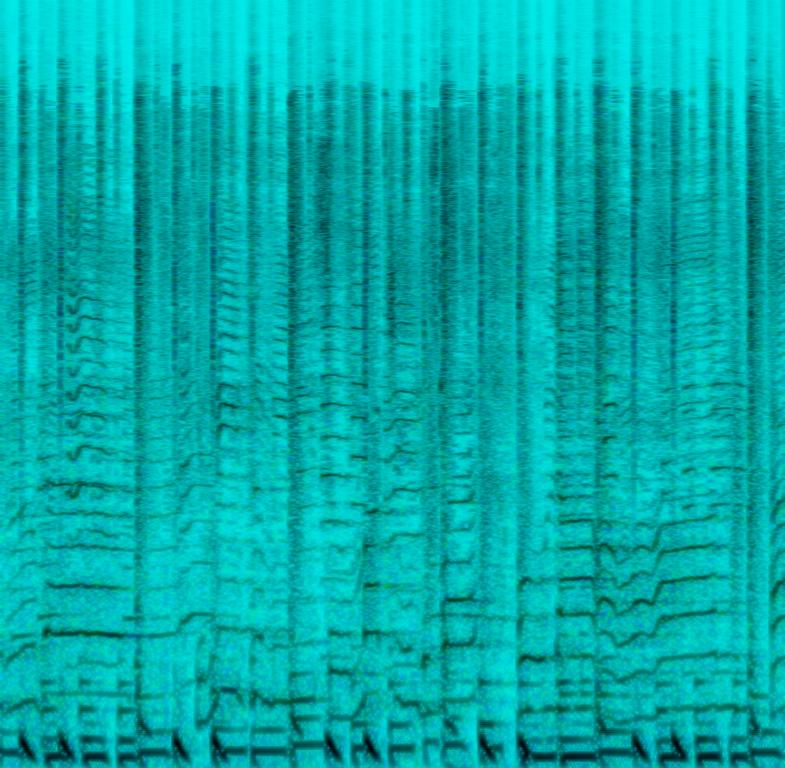
This reggae song features a male voice singing the main melody. The vocal melody is repetitive. This is accompanied by programmed percussion playing a reggae beat. Hand claps are played at regular intervals. The bass plays a groovy bassline. A saxophone plays fills in between lines. This song has a reggae feel. This song can be played in a Caribbean style party.